Brain MRI, t2w sequence, axial 2D slice.
Patient: age 37, sex M, weight 90 kg, height 1.9 m
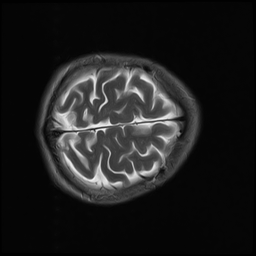